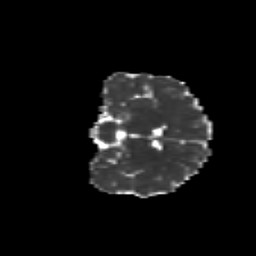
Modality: MD
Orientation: coronal
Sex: male
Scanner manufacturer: siemens
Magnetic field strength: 3 T
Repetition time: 5 s
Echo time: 0.071 s